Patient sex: M
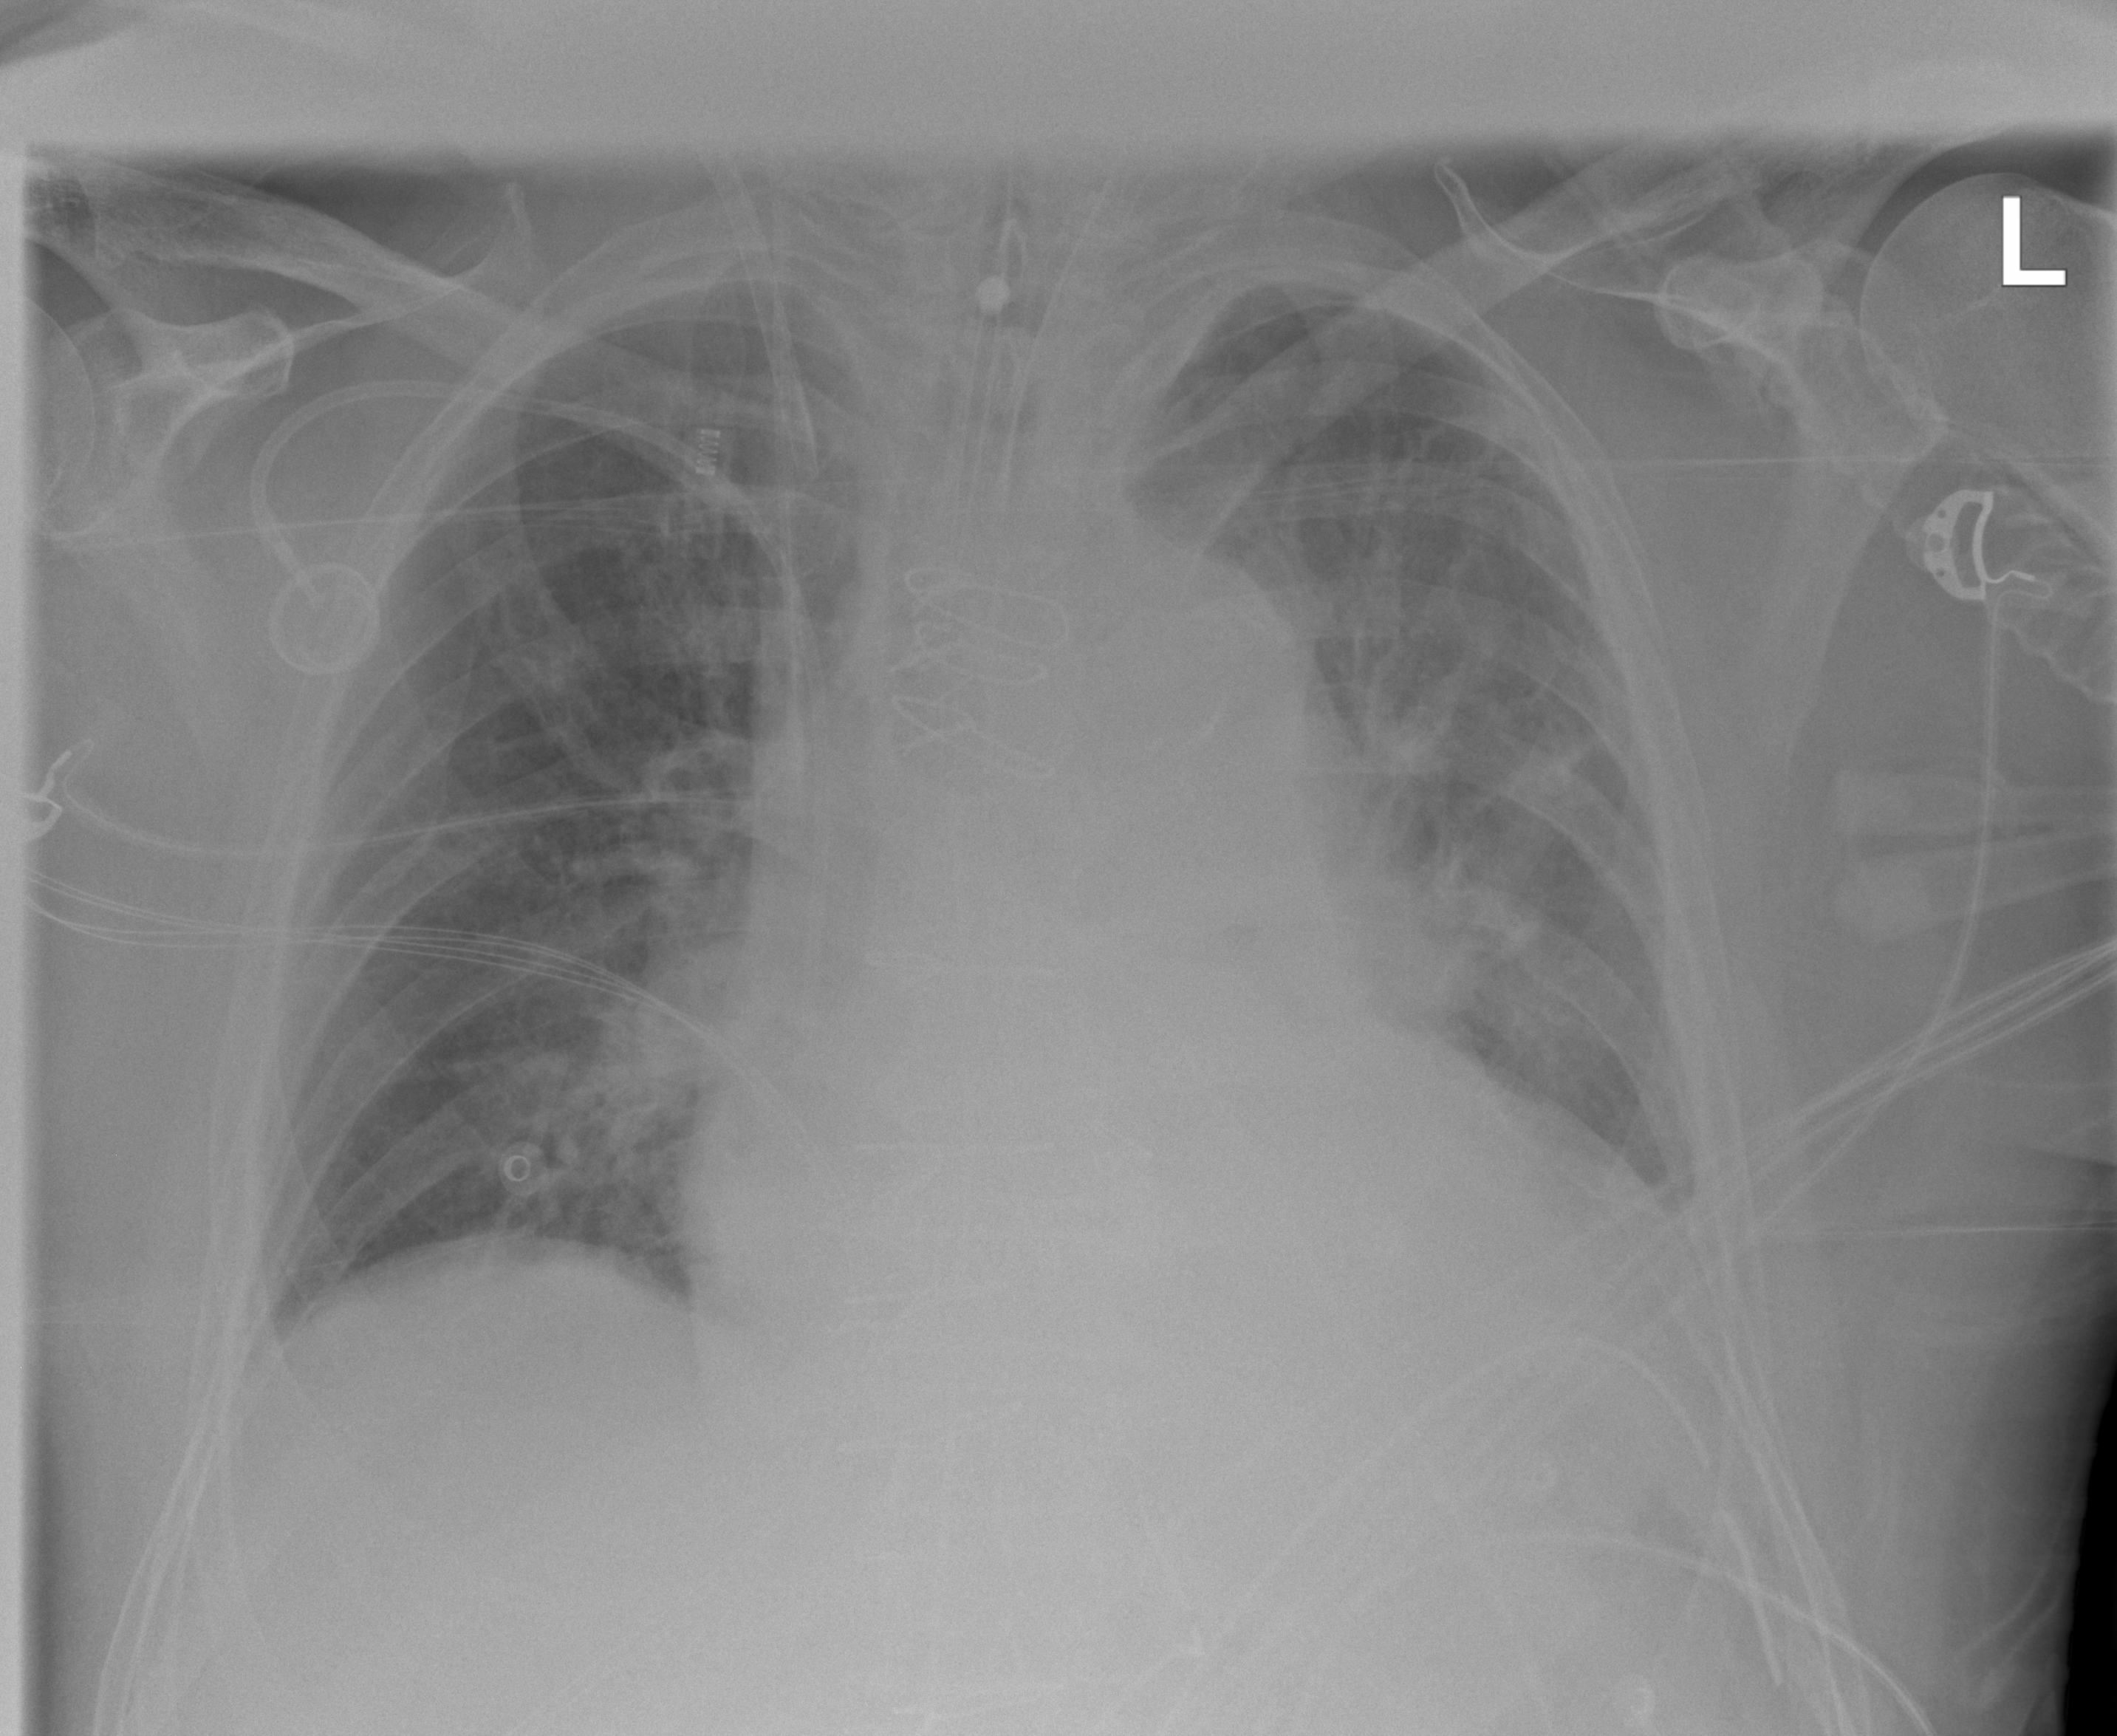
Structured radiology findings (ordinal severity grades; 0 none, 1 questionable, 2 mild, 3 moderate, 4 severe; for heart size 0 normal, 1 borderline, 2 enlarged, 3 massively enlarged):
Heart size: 3
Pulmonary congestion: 2
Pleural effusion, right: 1
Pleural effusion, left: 1
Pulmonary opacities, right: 0
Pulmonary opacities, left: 0
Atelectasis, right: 2
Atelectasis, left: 2